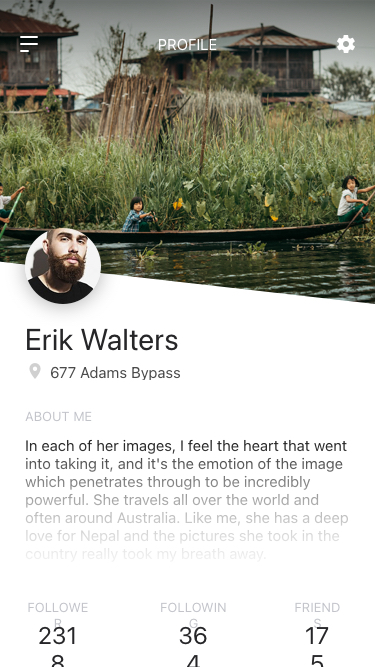
Text in this UI design:
677 Adams Bypass
Erik Walters
In each of her images, I feel the heart that went into taking it, and it's the emotion of the image which penetrates through to be incredibly powerful. She travels all over the world and often around Australia. Like me, she has a deep love for Nepal and the pictures she took in the country really took my breath away.
About me
Follower
Following
Friends
2318
364
175